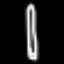
Label: pencil